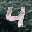
Label: 4